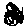
Label: bird